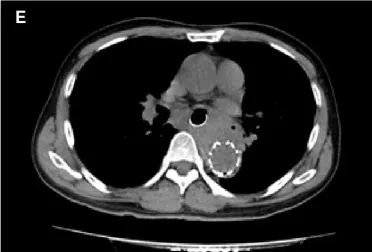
14 days after AEF repair showing that the aortic lesions have been completely excluded, with no signs of endoleak, mediastinal infection, or stent-graft contamination.
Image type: radiology (ct)